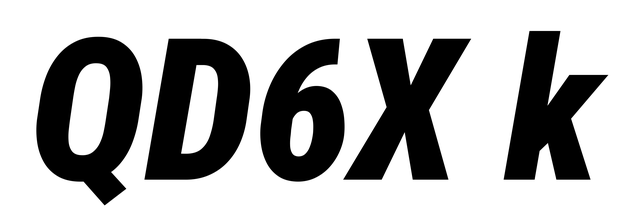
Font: Roboto-Italic_Condensed_Black_Italic